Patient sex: M
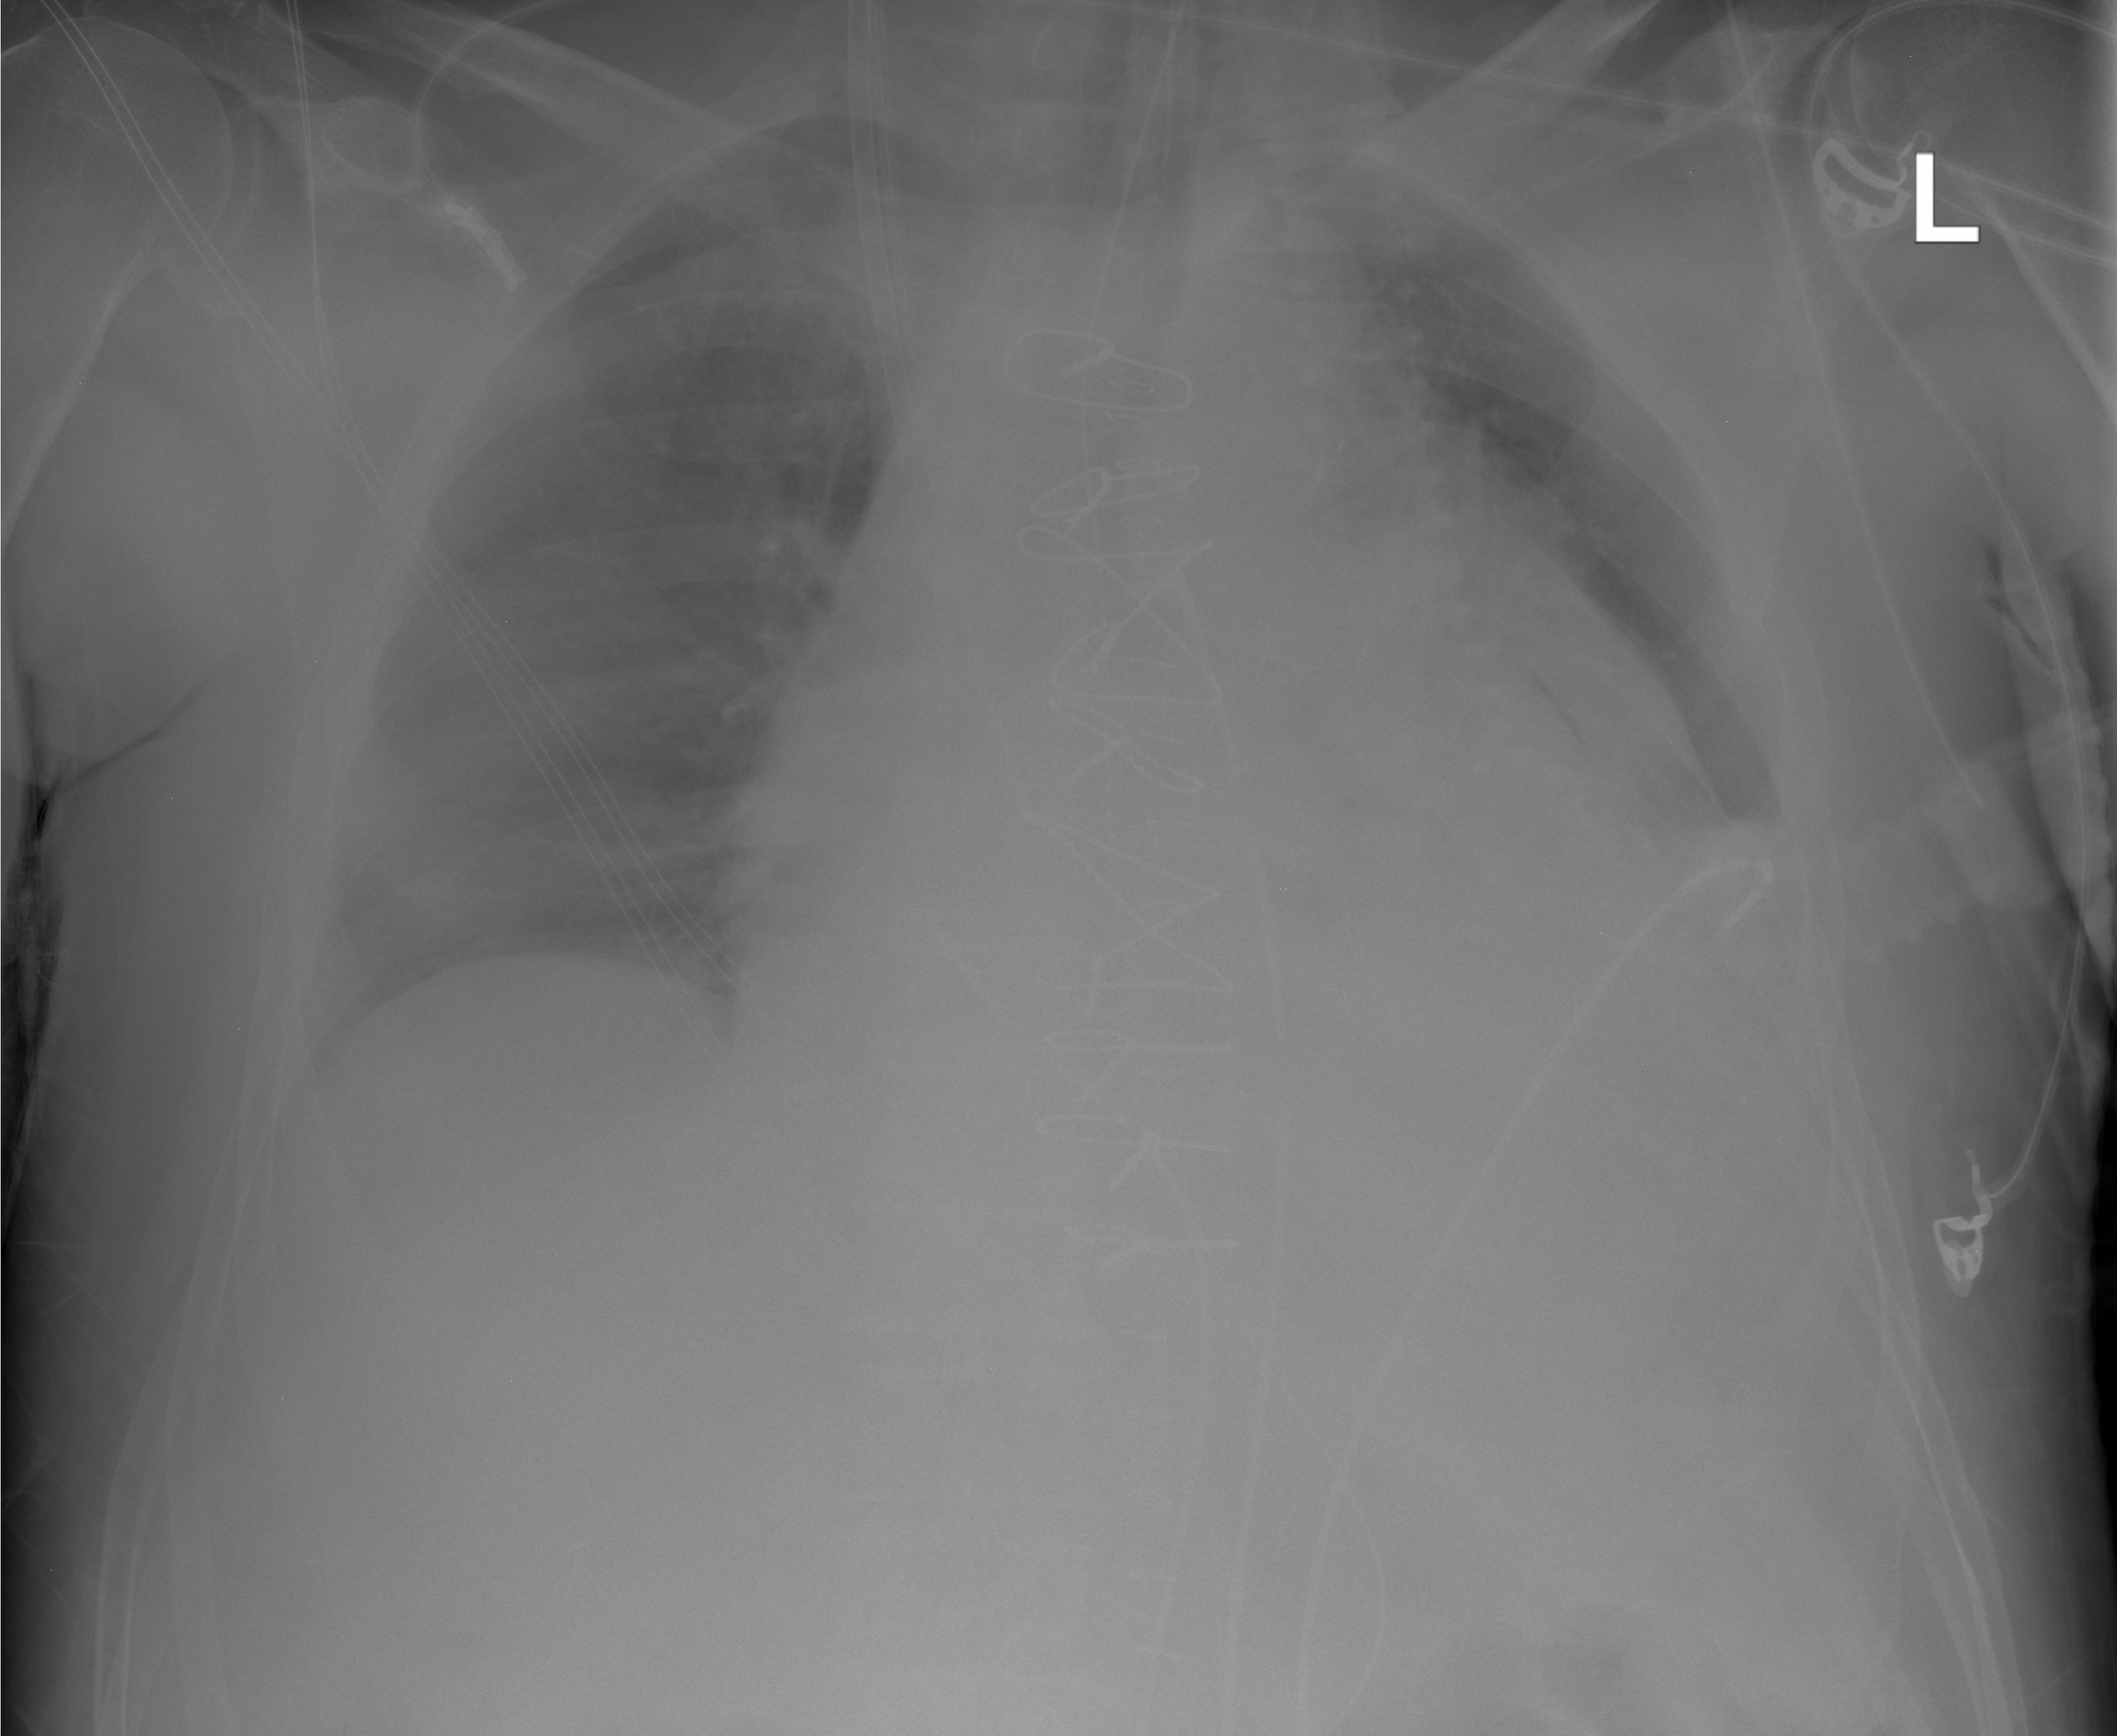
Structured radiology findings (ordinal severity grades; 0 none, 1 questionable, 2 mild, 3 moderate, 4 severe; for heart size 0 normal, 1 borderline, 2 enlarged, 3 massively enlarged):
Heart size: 3
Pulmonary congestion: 2
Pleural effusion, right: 2
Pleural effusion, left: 2
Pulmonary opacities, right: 0
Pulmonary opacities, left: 0
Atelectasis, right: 1
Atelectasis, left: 3